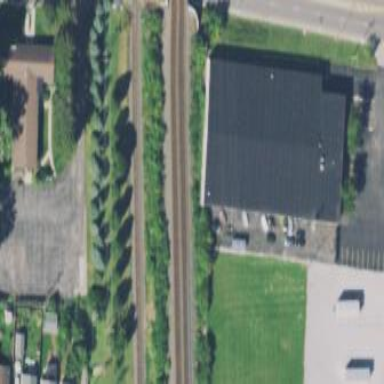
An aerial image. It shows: Warehouse building.